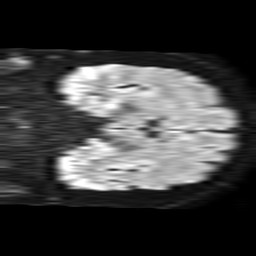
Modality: TRACE
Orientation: coronal
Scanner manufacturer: philips
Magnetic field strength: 1.5 T
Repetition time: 4.6 s
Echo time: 0.08517 s